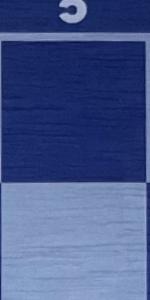
Label: Empty